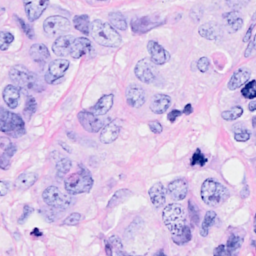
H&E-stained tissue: Breast